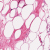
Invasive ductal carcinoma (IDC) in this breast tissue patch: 0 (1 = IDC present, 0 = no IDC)